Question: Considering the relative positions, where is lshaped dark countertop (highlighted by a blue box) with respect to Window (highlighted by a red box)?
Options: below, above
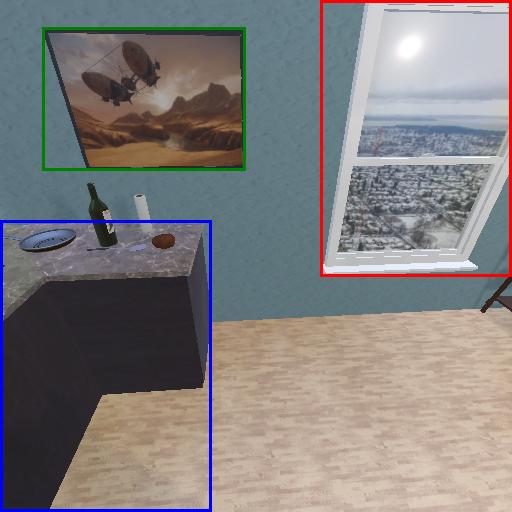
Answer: below